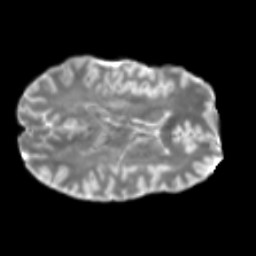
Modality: T2w
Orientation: axial
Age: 46
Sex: male
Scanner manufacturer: siemens
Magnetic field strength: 3 T
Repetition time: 5 s
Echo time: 0.092 s